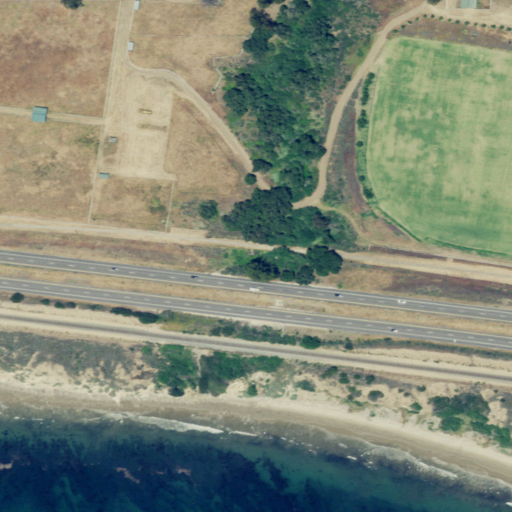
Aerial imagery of valley in California named Cañada de la Destiladera containing shrub, low intensity development, grassland, open water, medium intensity development, open development, mixed forest, and high intensity development